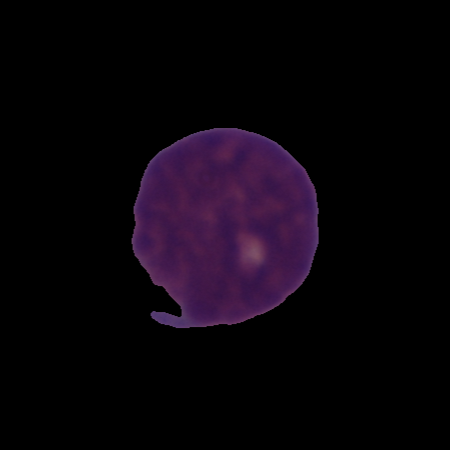
Label: cancer